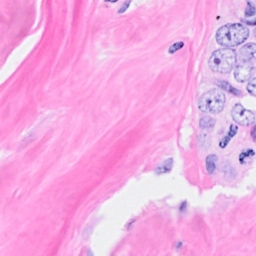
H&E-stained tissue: Breast